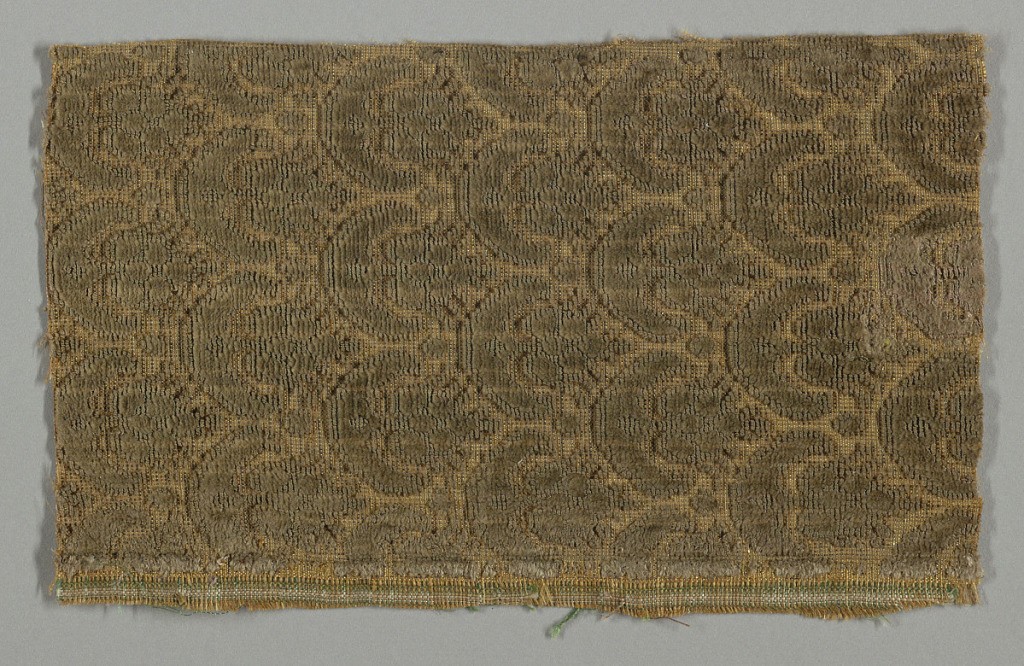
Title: Fragment
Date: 17th century
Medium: silk, metallic Technique: supplementary warp with cut and uncut pile (velvet) on plain weave foundation faced with metal.
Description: Pattern of plant forms set on crescents. Selvage on right.